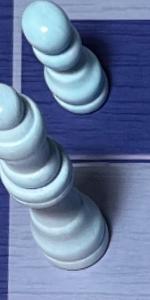
Label: Queen_White